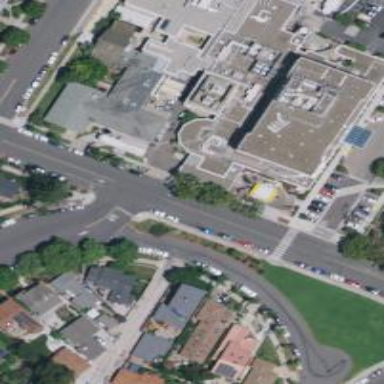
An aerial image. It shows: Hospital building.